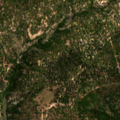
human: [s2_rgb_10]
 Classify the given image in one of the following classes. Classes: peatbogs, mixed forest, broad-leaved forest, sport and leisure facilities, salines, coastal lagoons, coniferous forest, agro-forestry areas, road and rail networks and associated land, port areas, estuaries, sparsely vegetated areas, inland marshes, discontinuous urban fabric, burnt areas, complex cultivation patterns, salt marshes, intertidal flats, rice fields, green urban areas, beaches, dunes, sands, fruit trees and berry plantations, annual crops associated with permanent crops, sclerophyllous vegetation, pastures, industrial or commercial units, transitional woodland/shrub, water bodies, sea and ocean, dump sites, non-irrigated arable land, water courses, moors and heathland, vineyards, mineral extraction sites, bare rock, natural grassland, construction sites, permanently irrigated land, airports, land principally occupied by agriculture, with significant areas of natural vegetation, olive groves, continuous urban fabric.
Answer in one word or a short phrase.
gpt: continuous urban fabric